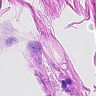
Metastatic tissue present: yes